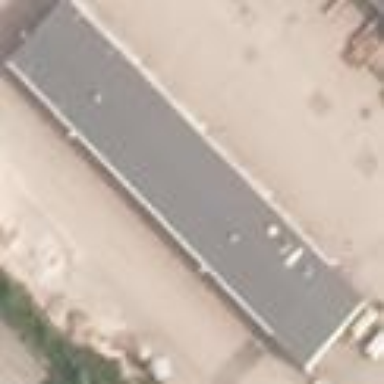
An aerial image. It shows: Commercial building.